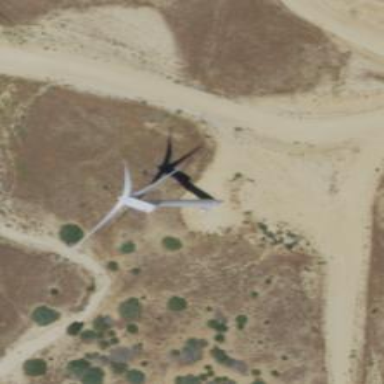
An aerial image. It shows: Wind power generator employing wind turbines.